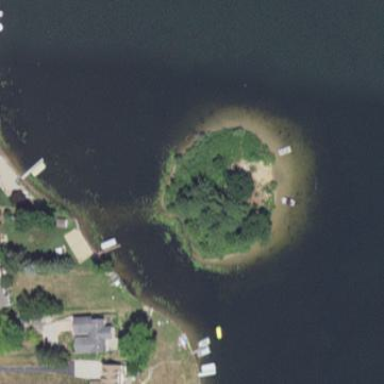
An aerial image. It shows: Image showing island.